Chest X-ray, PA view. Patient: 77 years old, sex M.
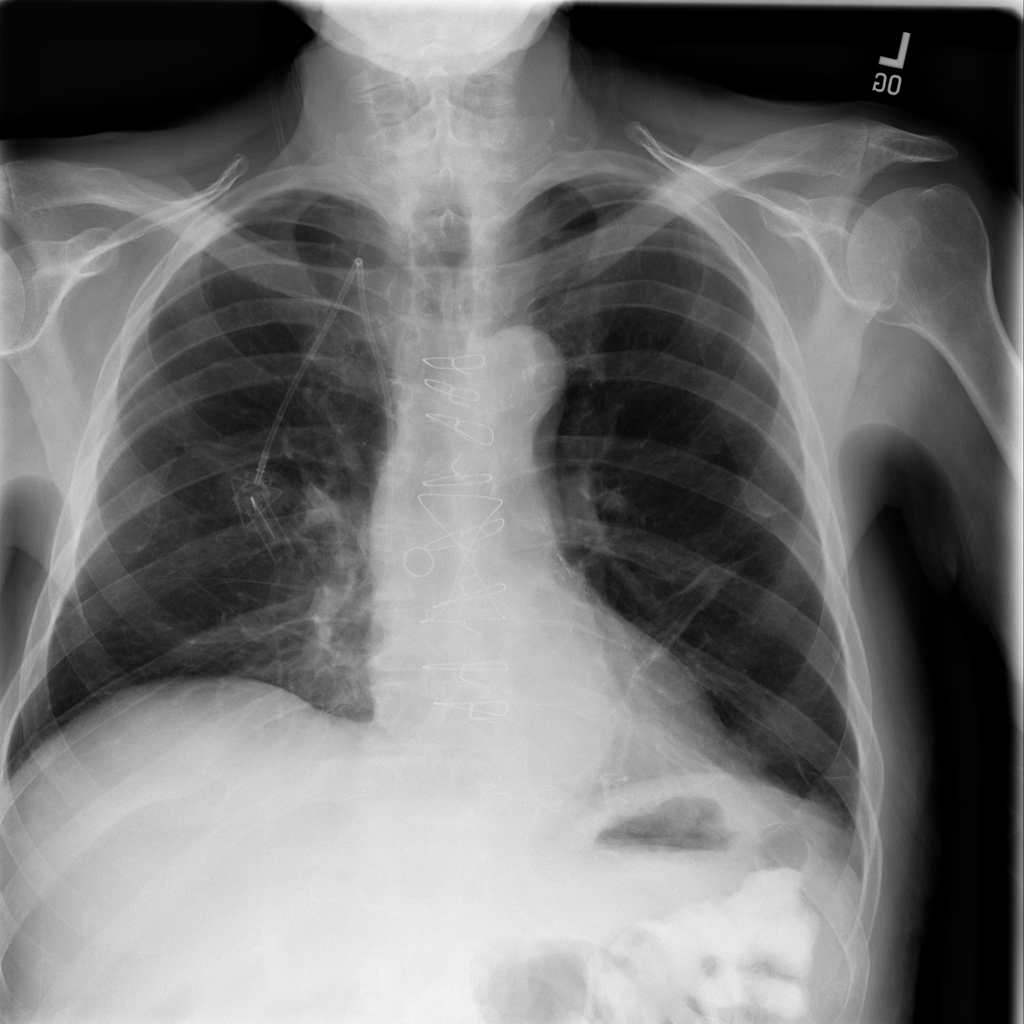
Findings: No Finding